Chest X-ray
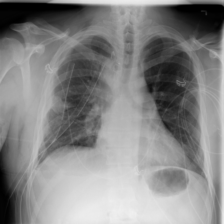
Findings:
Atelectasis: negative
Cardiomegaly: negative
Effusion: positive
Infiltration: negative
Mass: positive
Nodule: negative
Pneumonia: negative
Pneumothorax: negative
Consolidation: negative
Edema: negative
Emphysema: positive
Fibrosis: negative
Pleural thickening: positive
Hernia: negative